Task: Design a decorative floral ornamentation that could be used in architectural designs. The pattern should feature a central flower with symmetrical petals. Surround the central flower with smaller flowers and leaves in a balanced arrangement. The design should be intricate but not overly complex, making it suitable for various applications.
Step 211:
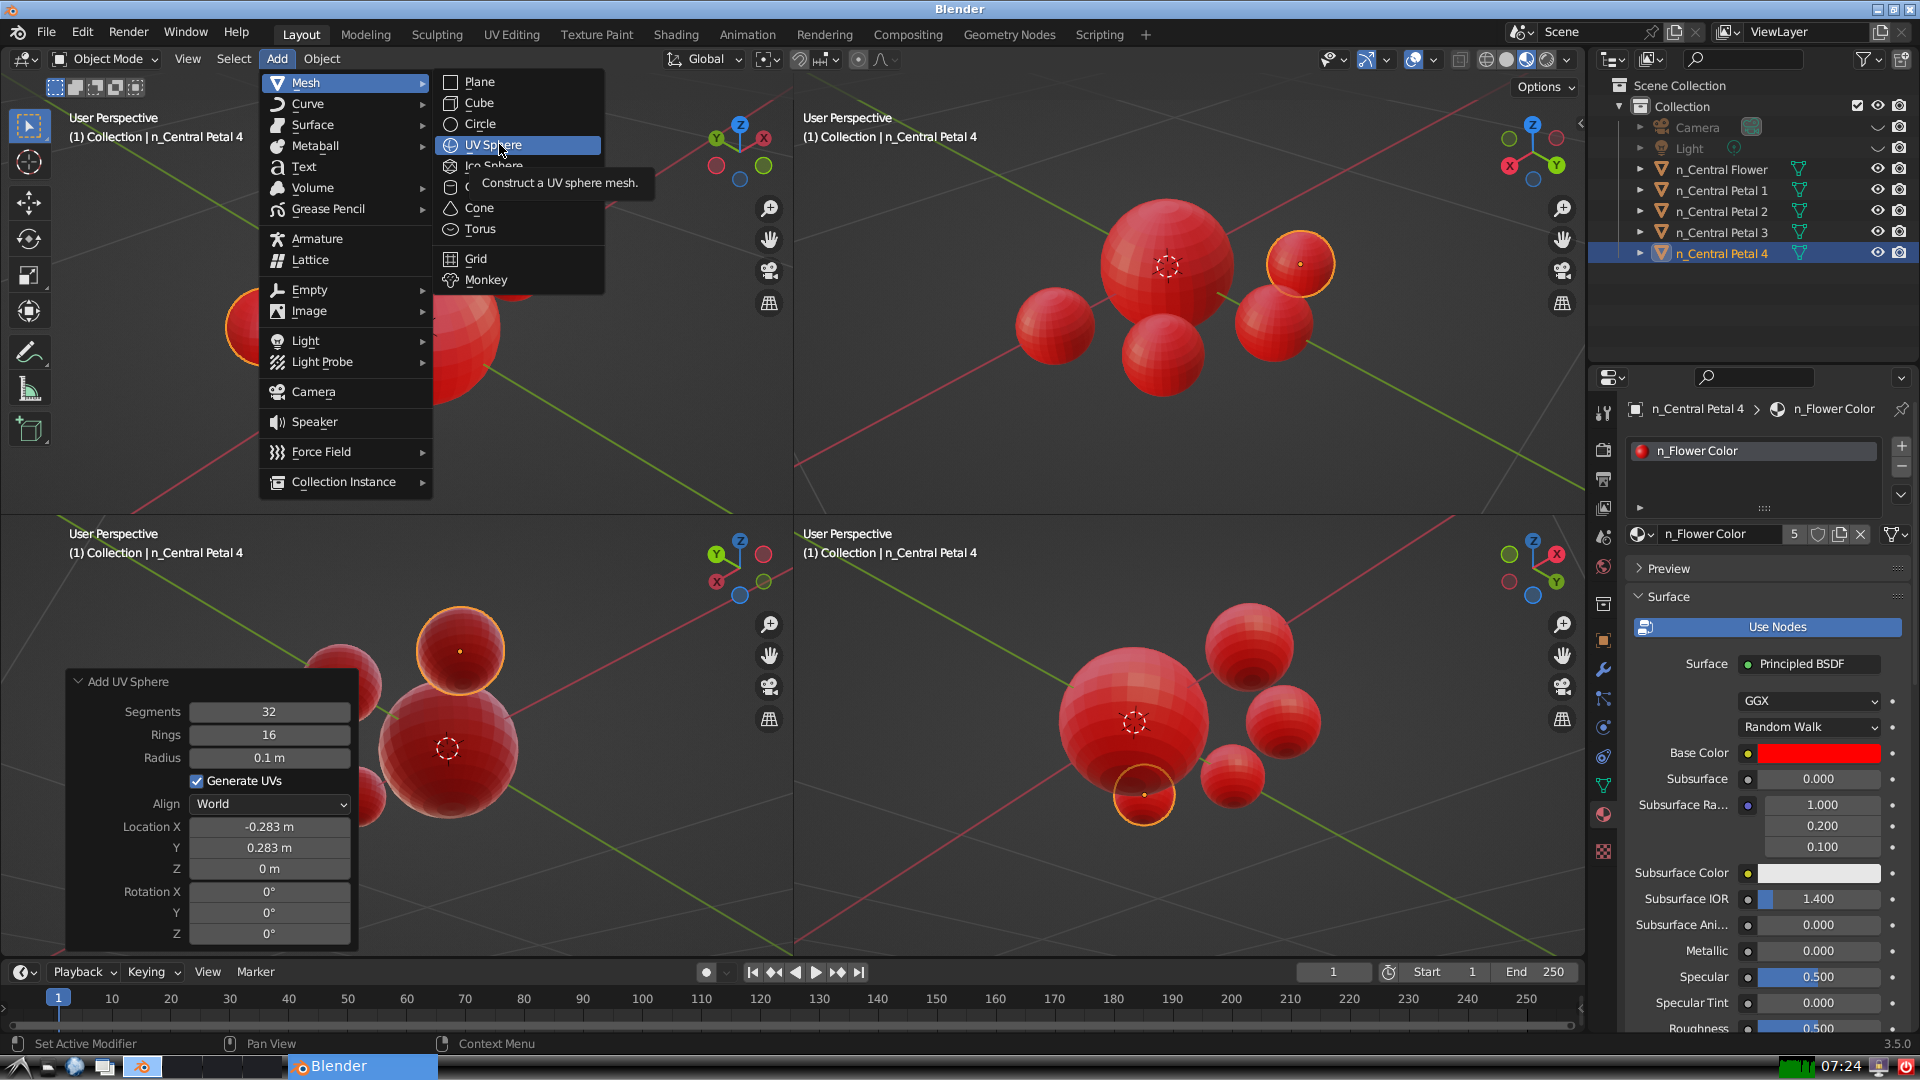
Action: click: no